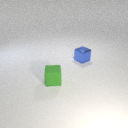
small blue metal cube to the right of small green rubber cube